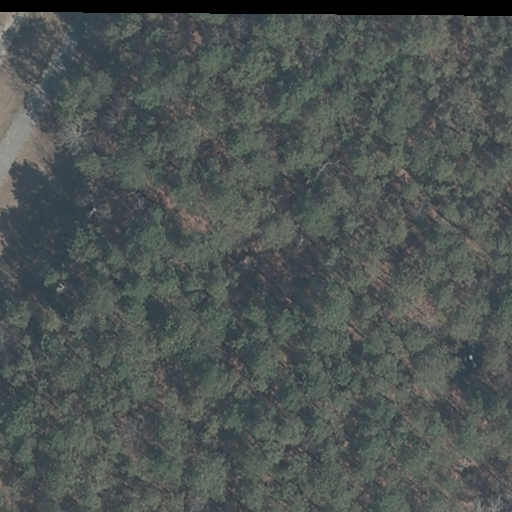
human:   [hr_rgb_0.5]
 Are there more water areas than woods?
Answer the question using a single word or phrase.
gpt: no

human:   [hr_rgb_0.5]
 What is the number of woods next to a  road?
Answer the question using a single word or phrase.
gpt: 1

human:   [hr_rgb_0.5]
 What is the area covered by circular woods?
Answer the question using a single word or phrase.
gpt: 0m2

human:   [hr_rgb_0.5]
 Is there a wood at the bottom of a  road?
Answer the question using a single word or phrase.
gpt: yes

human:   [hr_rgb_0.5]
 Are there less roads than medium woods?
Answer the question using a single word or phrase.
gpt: no

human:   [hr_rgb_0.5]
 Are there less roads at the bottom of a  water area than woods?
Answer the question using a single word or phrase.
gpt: yes

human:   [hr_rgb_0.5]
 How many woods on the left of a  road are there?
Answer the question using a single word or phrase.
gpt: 0

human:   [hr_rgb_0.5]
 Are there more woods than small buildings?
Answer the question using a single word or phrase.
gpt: yes

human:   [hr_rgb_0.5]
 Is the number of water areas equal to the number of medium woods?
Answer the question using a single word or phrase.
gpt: yes

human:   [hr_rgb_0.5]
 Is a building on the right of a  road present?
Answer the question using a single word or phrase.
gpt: no

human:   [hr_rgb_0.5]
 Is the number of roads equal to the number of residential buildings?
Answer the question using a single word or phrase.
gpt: no

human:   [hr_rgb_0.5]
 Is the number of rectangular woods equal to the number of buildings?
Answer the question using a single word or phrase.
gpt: no

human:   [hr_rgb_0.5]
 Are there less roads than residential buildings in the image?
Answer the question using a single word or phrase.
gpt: no

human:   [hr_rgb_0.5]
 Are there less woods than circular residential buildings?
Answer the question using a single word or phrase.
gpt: no

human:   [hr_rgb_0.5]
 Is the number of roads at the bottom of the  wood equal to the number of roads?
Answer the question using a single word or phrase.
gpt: no

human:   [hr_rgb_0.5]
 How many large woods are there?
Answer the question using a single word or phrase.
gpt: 1

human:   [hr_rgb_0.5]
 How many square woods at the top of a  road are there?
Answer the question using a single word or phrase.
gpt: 0

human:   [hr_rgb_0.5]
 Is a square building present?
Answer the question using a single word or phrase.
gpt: no

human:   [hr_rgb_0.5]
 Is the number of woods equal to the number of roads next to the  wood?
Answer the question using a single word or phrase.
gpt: no

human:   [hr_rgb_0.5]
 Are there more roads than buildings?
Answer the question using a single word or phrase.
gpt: yes

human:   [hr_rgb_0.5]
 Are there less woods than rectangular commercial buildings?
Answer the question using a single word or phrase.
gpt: no

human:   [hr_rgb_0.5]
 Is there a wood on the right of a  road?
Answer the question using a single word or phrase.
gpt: no

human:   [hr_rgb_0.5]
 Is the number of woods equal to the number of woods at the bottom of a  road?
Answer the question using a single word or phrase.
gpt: yes

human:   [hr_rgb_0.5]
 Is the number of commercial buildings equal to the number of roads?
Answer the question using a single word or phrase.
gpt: no

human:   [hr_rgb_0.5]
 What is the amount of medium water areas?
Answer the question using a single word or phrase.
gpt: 0

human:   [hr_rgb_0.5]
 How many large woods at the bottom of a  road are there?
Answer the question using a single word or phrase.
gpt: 1

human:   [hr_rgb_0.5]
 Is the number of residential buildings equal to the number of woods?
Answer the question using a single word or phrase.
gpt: no

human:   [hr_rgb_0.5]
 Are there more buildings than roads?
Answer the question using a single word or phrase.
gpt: no

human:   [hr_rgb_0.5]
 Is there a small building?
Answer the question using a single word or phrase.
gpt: no

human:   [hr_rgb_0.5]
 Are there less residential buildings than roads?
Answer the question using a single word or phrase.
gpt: yes

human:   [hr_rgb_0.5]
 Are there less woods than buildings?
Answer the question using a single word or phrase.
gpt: no

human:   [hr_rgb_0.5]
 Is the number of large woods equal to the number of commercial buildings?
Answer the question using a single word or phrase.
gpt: no

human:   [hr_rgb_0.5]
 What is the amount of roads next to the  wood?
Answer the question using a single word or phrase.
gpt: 2

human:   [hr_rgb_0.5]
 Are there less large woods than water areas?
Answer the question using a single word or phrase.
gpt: no

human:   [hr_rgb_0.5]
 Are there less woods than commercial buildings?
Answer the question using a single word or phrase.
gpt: no

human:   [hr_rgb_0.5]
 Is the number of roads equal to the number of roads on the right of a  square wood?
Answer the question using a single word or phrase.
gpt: no